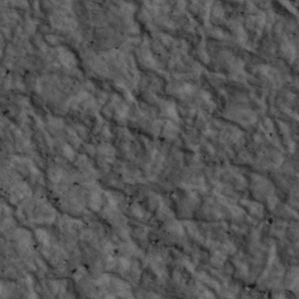
Label: non_frost